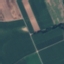
Label: AnnualCrop